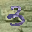
Label: 3